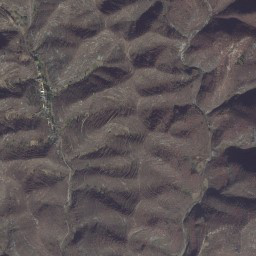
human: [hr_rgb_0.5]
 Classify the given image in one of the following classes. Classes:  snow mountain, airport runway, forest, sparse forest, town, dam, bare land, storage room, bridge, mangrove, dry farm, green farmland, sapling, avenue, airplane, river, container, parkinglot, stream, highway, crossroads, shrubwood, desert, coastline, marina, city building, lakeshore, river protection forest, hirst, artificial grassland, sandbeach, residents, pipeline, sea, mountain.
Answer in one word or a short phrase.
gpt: mountain